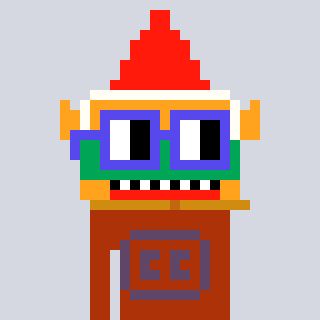
a pixel art character with square blue glasses, a gnome-shaped head and a hotbrown-colored body on a cool background